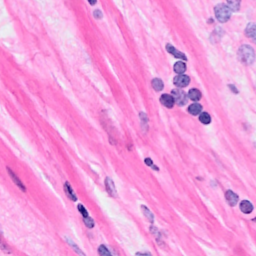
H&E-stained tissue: Breast